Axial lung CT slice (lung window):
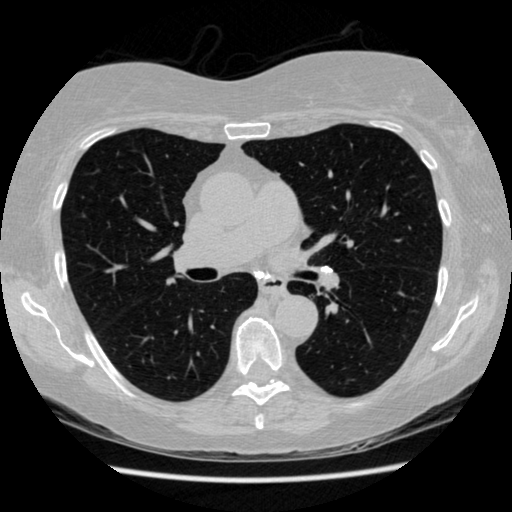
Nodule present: no